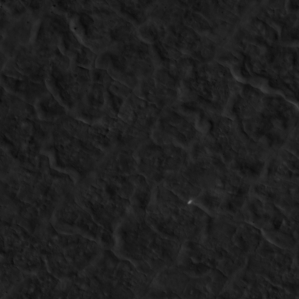
Label: non_frost